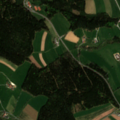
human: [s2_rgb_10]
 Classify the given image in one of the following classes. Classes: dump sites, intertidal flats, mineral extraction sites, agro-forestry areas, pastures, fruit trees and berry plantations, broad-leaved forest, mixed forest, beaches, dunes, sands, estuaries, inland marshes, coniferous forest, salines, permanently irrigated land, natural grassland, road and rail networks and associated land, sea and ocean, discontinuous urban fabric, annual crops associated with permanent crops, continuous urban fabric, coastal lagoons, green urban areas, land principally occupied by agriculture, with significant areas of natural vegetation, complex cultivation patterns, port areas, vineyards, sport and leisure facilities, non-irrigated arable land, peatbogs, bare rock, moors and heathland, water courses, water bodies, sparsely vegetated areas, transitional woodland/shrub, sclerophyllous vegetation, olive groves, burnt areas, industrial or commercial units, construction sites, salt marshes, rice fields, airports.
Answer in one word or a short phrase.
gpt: complex cultivation patterns, coniferous forest